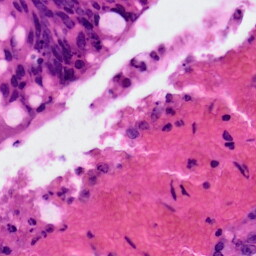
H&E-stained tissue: Colon